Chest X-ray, PA view. Patient: 9 years old, sex F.
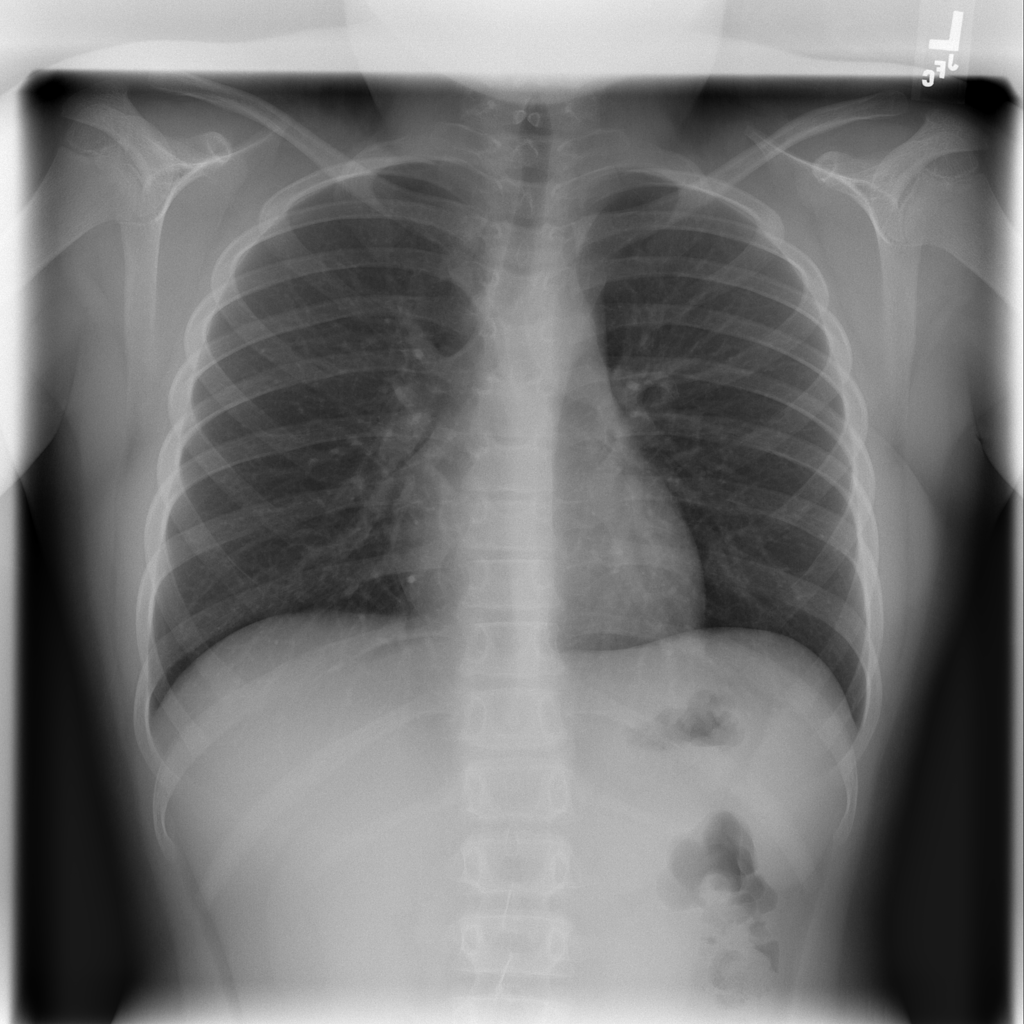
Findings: No Finding